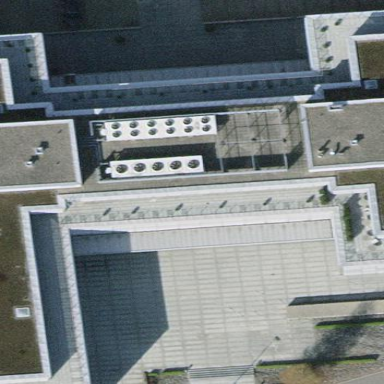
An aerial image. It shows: Office building.